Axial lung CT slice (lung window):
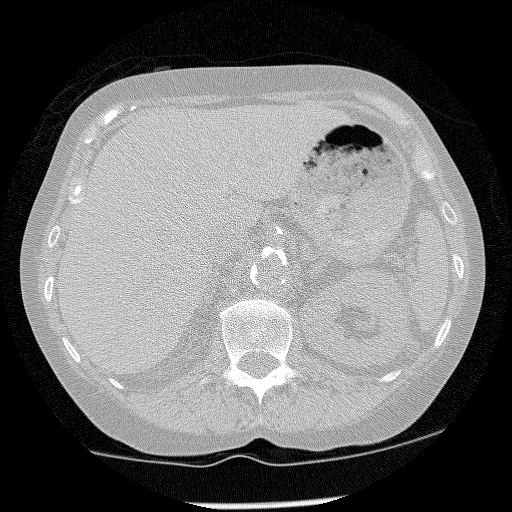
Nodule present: no